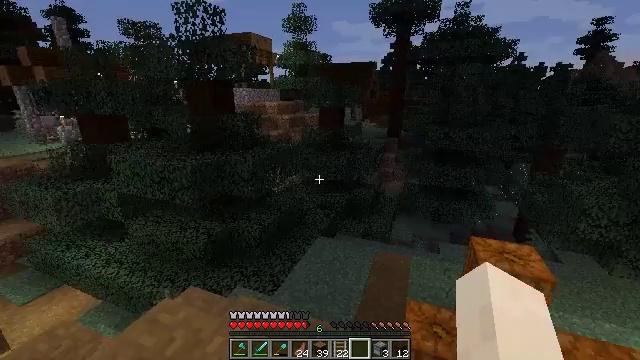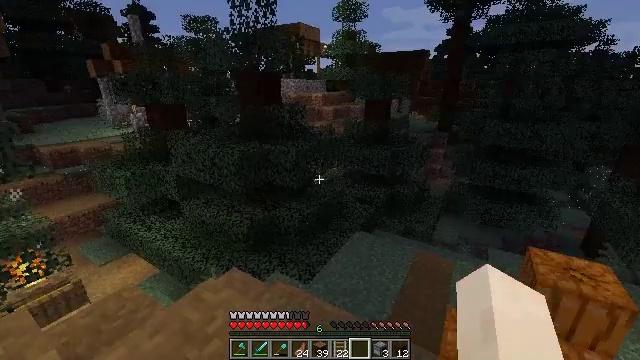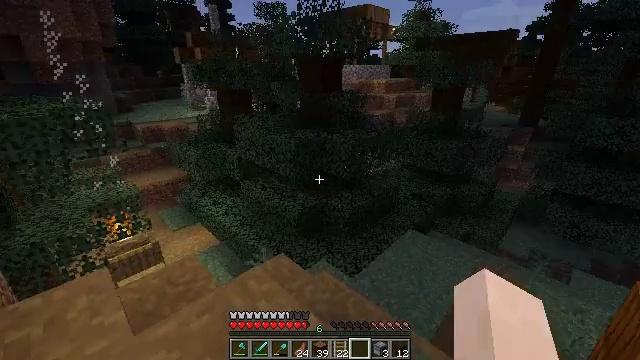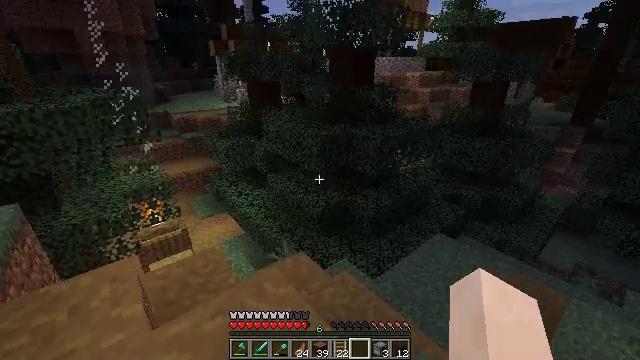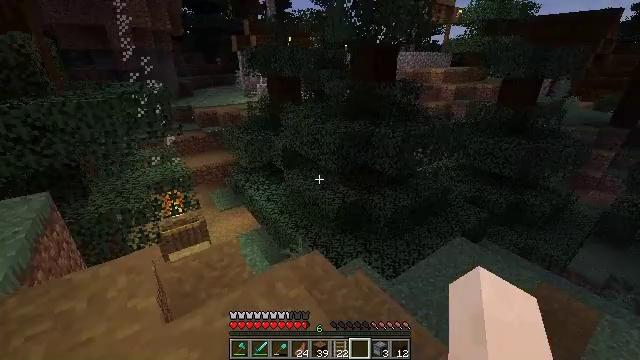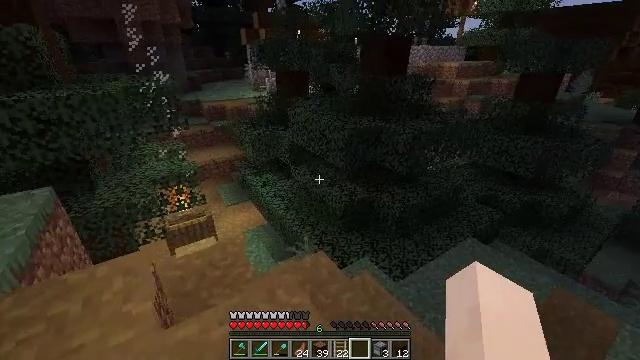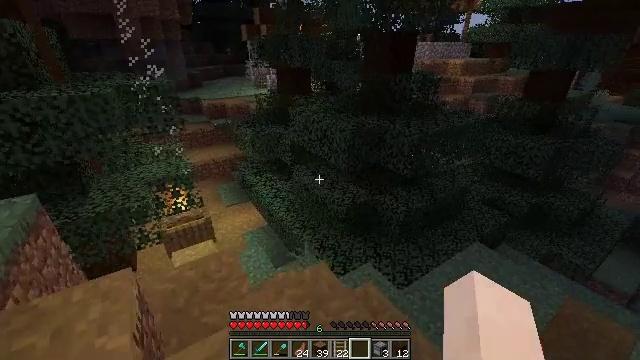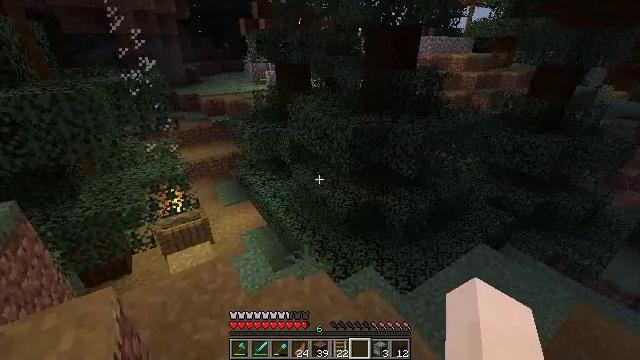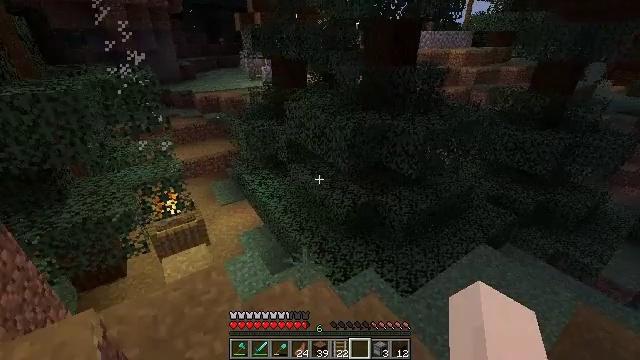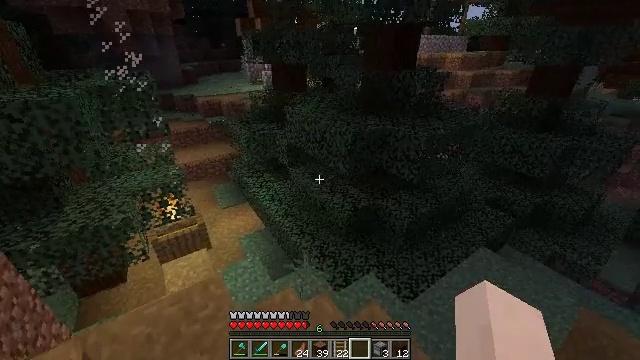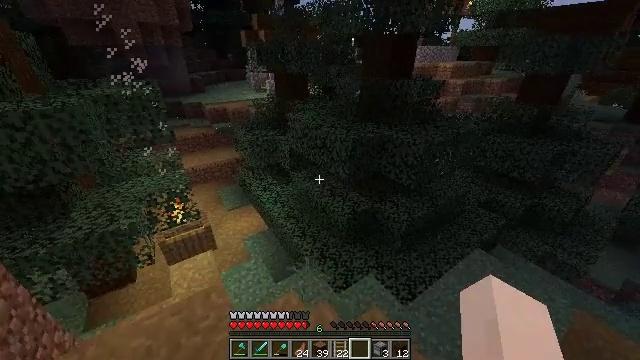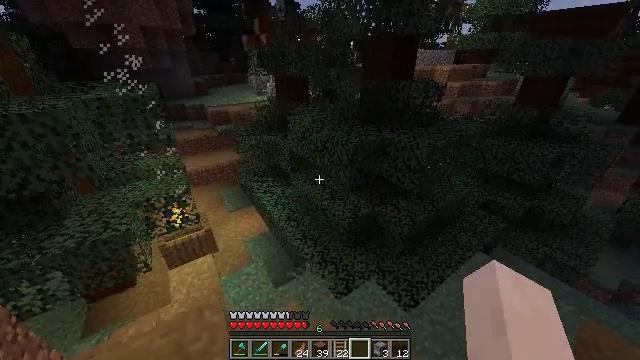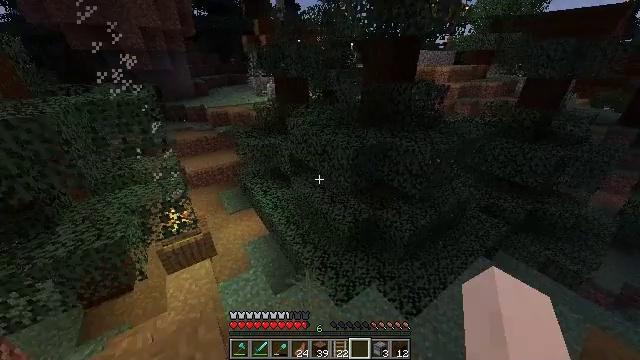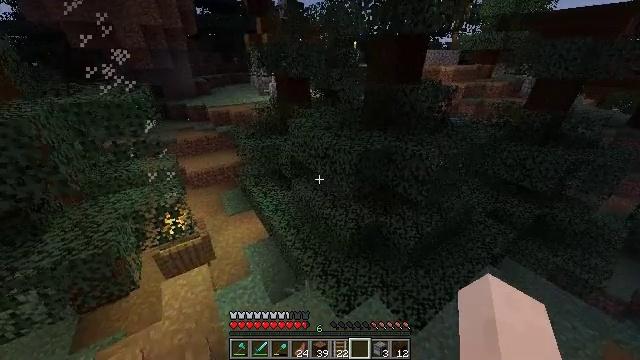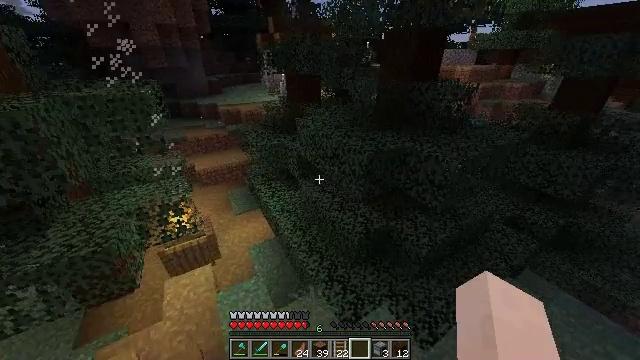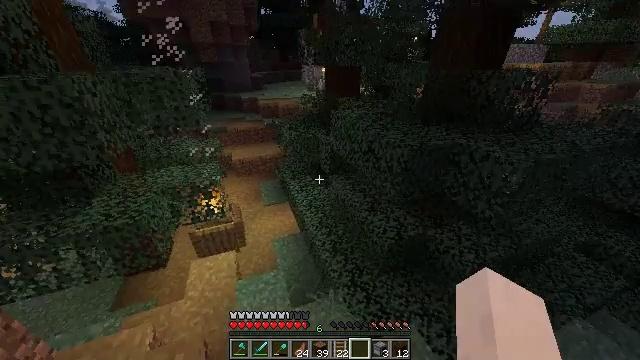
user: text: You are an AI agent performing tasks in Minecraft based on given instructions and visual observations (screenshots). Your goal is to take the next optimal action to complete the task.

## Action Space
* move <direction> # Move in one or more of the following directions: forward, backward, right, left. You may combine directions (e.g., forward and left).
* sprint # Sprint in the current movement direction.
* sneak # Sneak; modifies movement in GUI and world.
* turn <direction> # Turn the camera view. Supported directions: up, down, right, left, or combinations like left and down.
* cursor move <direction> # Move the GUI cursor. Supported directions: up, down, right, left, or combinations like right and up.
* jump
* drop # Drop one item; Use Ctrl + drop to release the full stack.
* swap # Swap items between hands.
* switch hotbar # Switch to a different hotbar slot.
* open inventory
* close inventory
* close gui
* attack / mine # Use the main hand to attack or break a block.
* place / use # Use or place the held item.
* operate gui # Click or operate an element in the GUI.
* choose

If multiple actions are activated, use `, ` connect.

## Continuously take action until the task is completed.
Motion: motion action
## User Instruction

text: Collect the large fern.
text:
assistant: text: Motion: move forward, turn left and down
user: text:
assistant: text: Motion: move forward, turn left and down
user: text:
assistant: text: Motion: move forward, turn left and down
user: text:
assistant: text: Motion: move forward, turn left
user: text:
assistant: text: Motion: move forward, turn left and down
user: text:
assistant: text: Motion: move forward
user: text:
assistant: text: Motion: move forward
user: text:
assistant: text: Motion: move forward, sprint
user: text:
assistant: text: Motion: move forward, sprint
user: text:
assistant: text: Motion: move forward, sprint
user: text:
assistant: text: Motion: move forward, sprint
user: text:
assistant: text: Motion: move forward
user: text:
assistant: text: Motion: move forward, sprint
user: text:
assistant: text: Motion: move forward, sprint, turn left
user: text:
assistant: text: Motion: move forward, sprint, turn left
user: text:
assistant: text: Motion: move forward, sprint, turn left
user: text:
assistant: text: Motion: move forward, turn left
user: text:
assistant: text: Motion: move forward, turn left
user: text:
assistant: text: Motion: move forward, sprint
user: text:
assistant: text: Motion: move forward, sprint
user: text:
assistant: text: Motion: move forward, sprint, turn up
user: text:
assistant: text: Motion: move forward, sprint, turn up
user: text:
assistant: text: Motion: move forward, turn up
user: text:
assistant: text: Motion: move forward, turn up
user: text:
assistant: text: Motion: move forward, sprint, turn up
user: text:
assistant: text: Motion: move forward, sprint
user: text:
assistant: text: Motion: move forward, sprint, turn right and up
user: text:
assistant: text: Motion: move forward, turn right and up
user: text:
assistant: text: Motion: move forward, turn right and up
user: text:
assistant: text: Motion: move forward, turn right and up